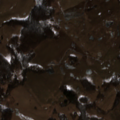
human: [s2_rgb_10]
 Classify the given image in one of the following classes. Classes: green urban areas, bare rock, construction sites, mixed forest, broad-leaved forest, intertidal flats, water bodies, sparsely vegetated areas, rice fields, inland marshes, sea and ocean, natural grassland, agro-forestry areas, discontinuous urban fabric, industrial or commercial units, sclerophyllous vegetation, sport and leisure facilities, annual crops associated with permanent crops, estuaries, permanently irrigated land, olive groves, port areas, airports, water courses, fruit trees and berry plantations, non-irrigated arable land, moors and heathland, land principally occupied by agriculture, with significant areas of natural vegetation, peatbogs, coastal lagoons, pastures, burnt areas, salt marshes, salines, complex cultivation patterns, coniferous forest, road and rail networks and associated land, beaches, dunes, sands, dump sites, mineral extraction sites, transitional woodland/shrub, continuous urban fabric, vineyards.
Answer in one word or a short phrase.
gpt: non-irrigated arable land, pastures, land principally occupied by agriculture, with significant areas of natural vegetation, broad-leaved forest